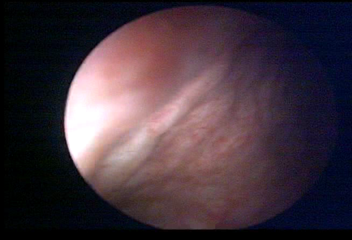
Modality: WLC
Class: Normal mucosa
Bladder cancer association: No